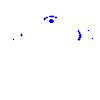
Particle: proton